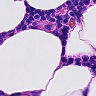
Metastatic tissue present: no